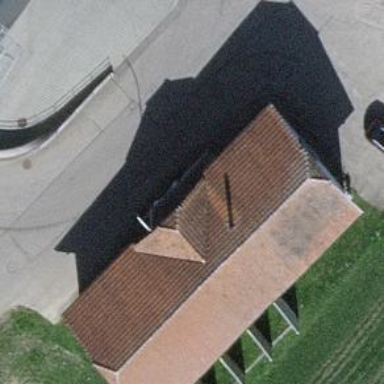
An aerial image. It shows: Building used for shooting sports.